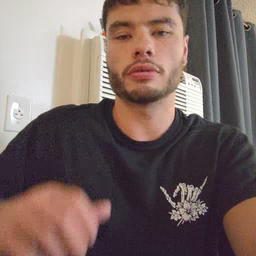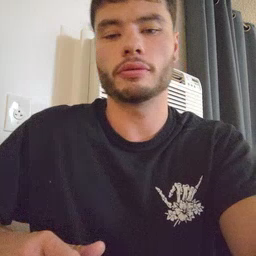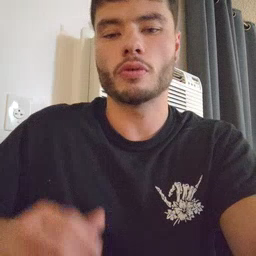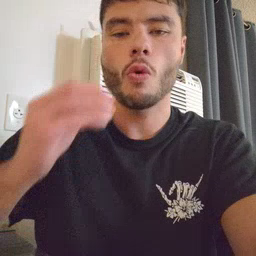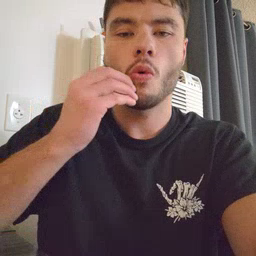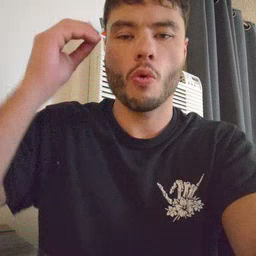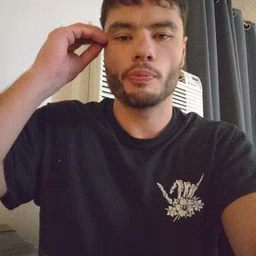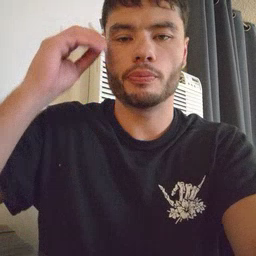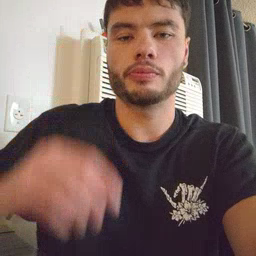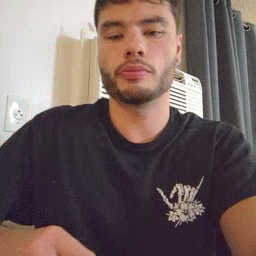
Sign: home